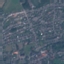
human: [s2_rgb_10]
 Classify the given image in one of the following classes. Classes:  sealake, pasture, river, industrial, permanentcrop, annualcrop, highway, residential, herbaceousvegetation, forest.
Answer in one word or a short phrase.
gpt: Residential